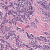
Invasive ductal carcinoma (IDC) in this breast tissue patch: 1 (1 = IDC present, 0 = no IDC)